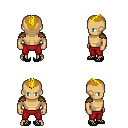
a pixel art fantasy rpg character, male body template, human, tanned skin, leather shoulder armor, red pants, blonde short mohawk hairstyle, ghillies, four views (front, back, left, right), 2x2 character sprite sheet, small pixel art, hard edges, no anti-aliasing